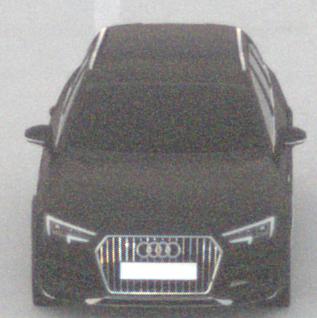
Make: Audi
Model: A4 Allroad 45 TFSI
Detailed model: A4 (B9) allroad
Model produced from: 2019/02
Model produced until: 2019/05
Doors: 5
Color: black
Road condition: dry road
Daytime: night
Contrast: low contrast